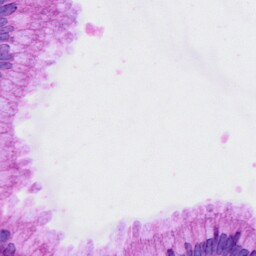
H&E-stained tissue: Cervix